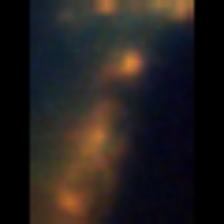
Taxon: Diatom_aggregate
Group: Diatoms